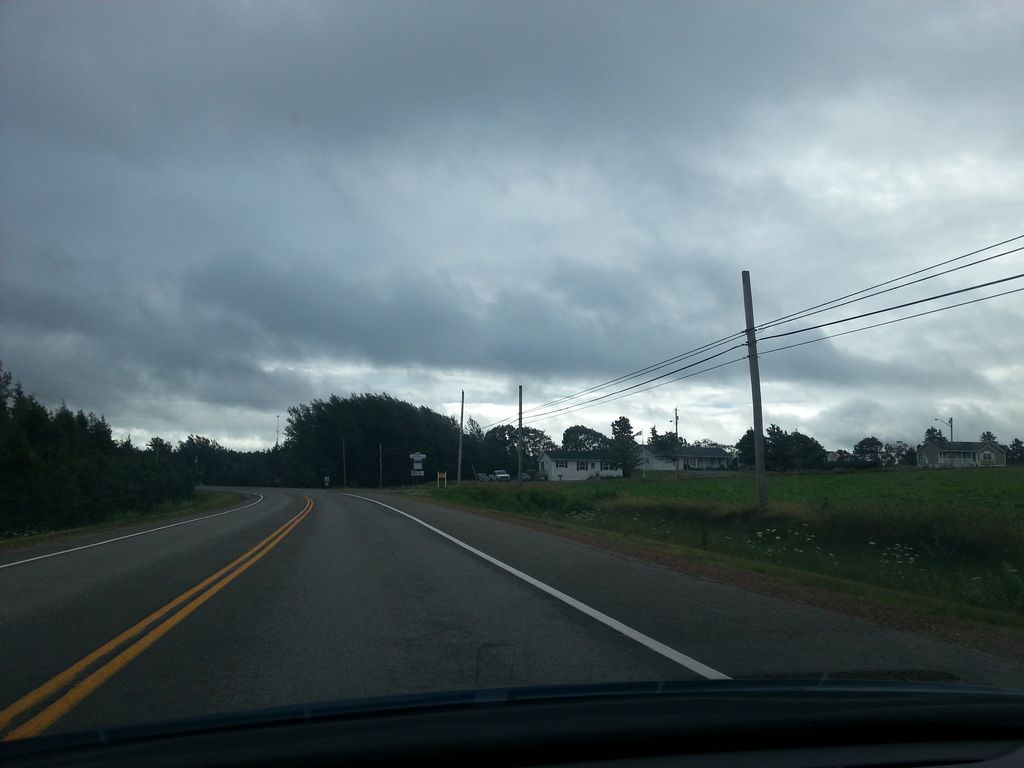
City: charlottetown